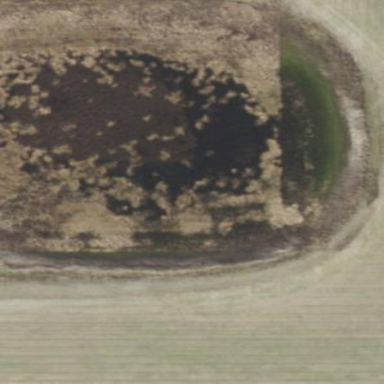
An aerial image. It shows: Wetland area characterized by wet meadow.